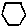
Label: hexagon